Question: Let's say I have a Domain Class (let's call it Person) with various String properties, like the following:
'''
class Person {
String favoriteColor
String favoriteAnimal
static constraints = {
favoriteColor(nullable: true)
favoriteAnimal(nullable: true)
}
}
'''
I am trying to use dynamic scaffolding only for now to see how far it will take me with this great rapid application development ability I've heard so much about...but that stops right here with this class.
## The Problem

The problem is that the default behavior in Grails dynamic scaffolding is that the index page will show the first X amount of entries, with the first field of each entry turned into a hyper-link that allows you to view/edit that specific item.
That's really great, but sadly when the first field can be null the index page lists the entry - but there is no link to click to be able to view/edit the item in detail.
The easy solution, of course, is to make a non-nullable field the first item...but now I have a class which has properties where all individual fields can be null, with custom validation to ensure at least one field contains something. So that won't work in this annoying edge case (yet which is a business requirement, there is no single field I can guarantee will never be null here).
What is the Grails way to fix this issue, without just completely throwing out scaffolding?
If I need only to alter the index function of this one controller to fix the issue, I'd like to do that with minimal code and not have to ditch dynamic scaffolding for the rest of the controller. I really like the rapid prototype ability of scaffolding (and Grails), and want to make the most of this feature set.
## The Solution
Using <URL>, I simply ran the 'grails install-templates' command and then went to my projects src->templates->scaffolding->index.gsp file. While it is full of scriptlets and such that make it somewhat tricky to understand, the solution proved remarkably easy.
In the html for the table section, there is a bit of code similar to this:
'''
<table>
<thead>
<tr>
<% excludedProps = Event.allEvents.toList() << 'id' << 'version'
...
'''
By simply changing it to the following, you get an extra header row for an edit function:
'''
<table>
<thead>
<tr>
<th>&nbsp;</th>
<% excludedProps = Event.allEvents.toList() << 'id' << 'version'
...
'''
Then lower you have code such as:
'''
<g:each in="\${${propertyName}List}" status="i" var="${propertyName}">
<tr class="\${(i % 2) == 0 ? 'even' : 'odd'}">
<% props.eachWithIndex { p, i ->
if (i == 0) { %>
<td><g:link action="show" id="\${${propertyName}.id}">\${fieldValue(bean: ${propertyName}, field: "${p.name}")}</g:link></td>
'''
With a simple change to get rid of the link on the first property name column, and instead add your own Edit link to the first column, the problem is fixed:
'''
<g:each in="\${${propertyName}List}" status="i" var="${propertyName}">
<tr class="\${(i % 2) == 0 ? 'even' : 'odd'}">
<% props.eachWithIndex { p, i ->
if (i == 0) { %>
<td><g:link action="show" id="\${${propertyName}.id}">Edit</g:link></td>
<td>\${fieldValue(bean: ${propertyName}, field: "${p.name}")}</td>
'''
So with one line changed and two lines added to a single file (after a Grails command) you have changed default scaffold behavior to suit your fancy and support nullable fields. Problem solved!
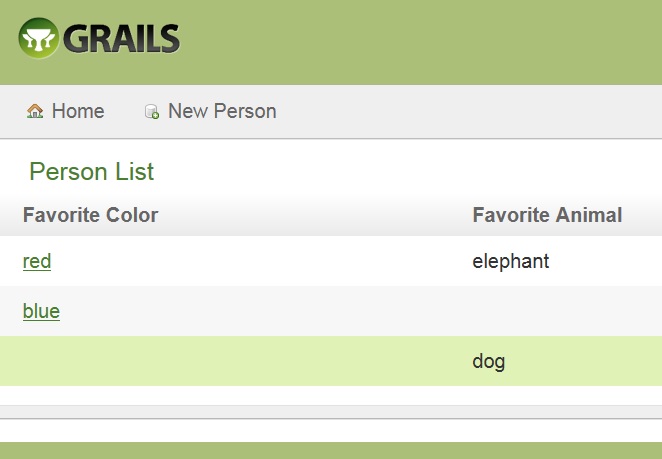
Answer: > What is the Grails way to fix this issue, without just completely throwing out scaffolding?
The templates that are used to generate the scaffolded views can be modified. Before you can modify them you must first run the <URL> to each row, rather than linking the value of a particular property. Then you will always be able to view the domain instance, regardless of which properties are null.